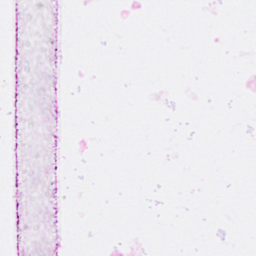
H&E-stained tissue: Breast